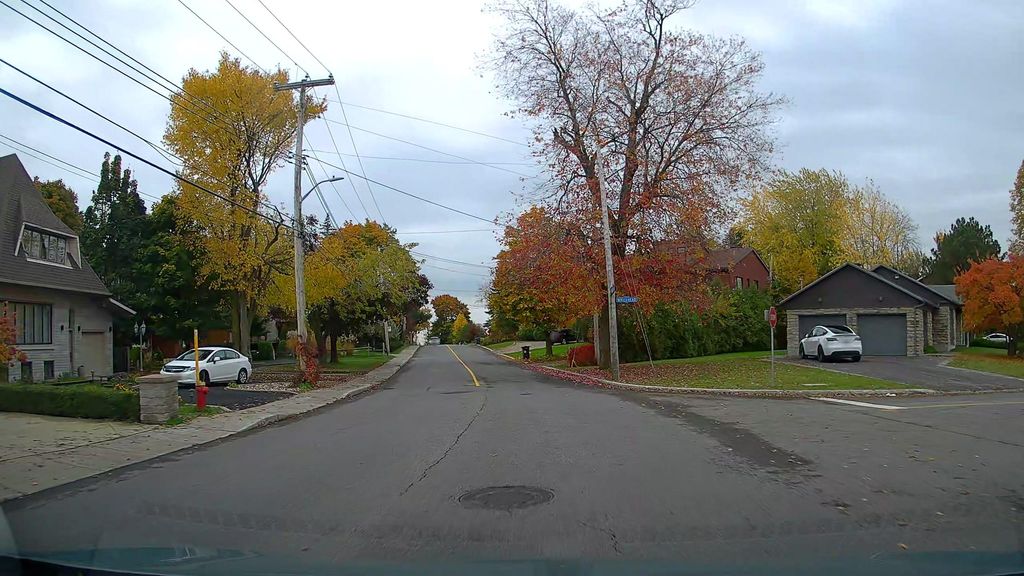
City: montreal